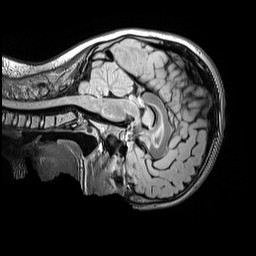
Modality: FLAIR
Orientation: sagittal
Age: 12
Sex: male
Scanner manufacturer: siemens
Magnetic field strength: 3 T
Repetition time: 5 s
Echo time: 0.388 s